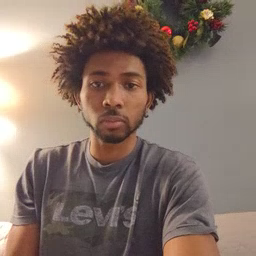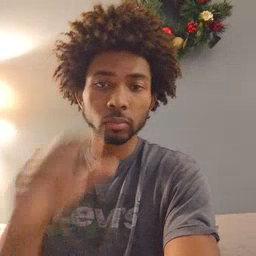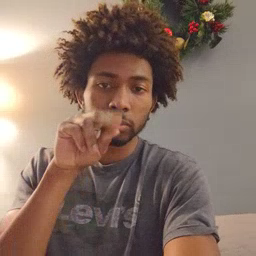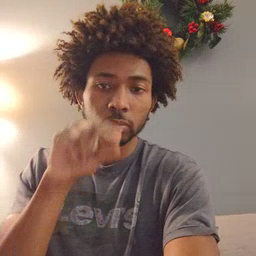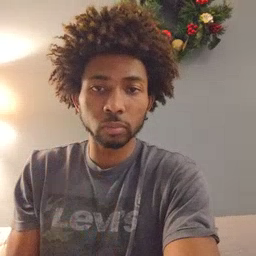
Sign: goose